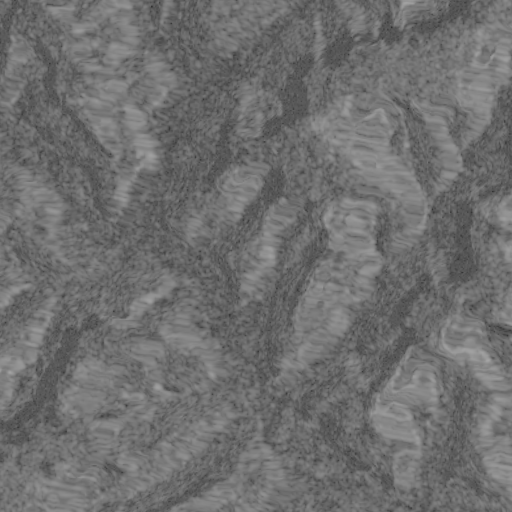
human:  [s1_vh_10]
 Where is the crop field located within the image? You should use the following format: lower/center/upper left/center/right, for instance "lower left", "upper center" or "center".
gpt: The crop field is located in the lower center of the image.
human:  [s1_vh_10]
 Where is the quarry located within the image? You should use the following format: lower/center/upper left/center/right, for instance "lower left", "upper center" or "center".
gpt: There is no quarry in the image.

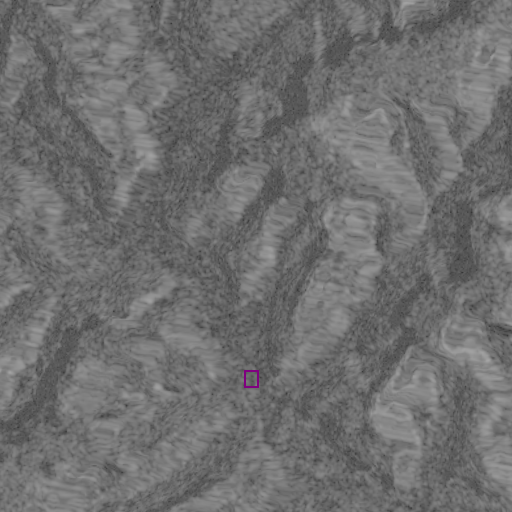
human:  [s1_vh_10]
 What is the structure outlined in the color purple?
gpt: The structure outlined in purple is a crop field.
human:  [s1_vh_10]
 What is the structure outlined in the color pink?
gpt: There is no pink outline.